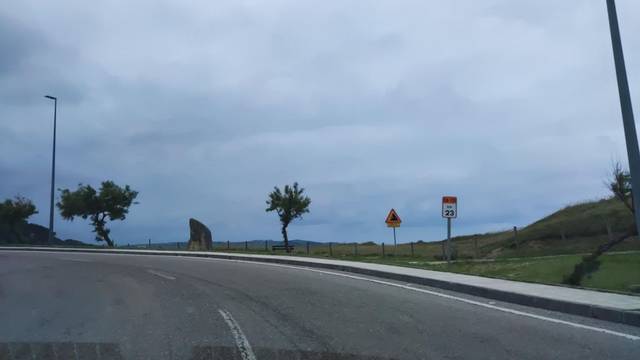
Region: Spain
Coordinates: 43.391, -4.293